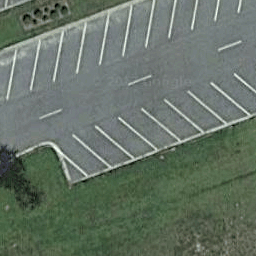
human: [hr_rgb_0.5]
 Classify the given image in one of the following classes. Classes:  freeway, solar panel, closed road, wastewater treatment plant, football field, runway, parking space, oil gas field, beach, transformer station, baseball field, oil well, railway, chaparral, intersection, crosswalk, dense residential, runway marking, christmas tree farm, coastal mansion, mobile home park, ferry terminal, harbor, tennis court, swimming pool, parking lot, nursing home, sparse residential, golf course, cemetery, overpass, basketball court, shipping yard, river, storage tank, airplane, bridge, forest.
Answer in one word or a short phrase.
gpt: parking space